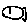
Label: fish